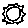
Label: sun